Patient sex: M
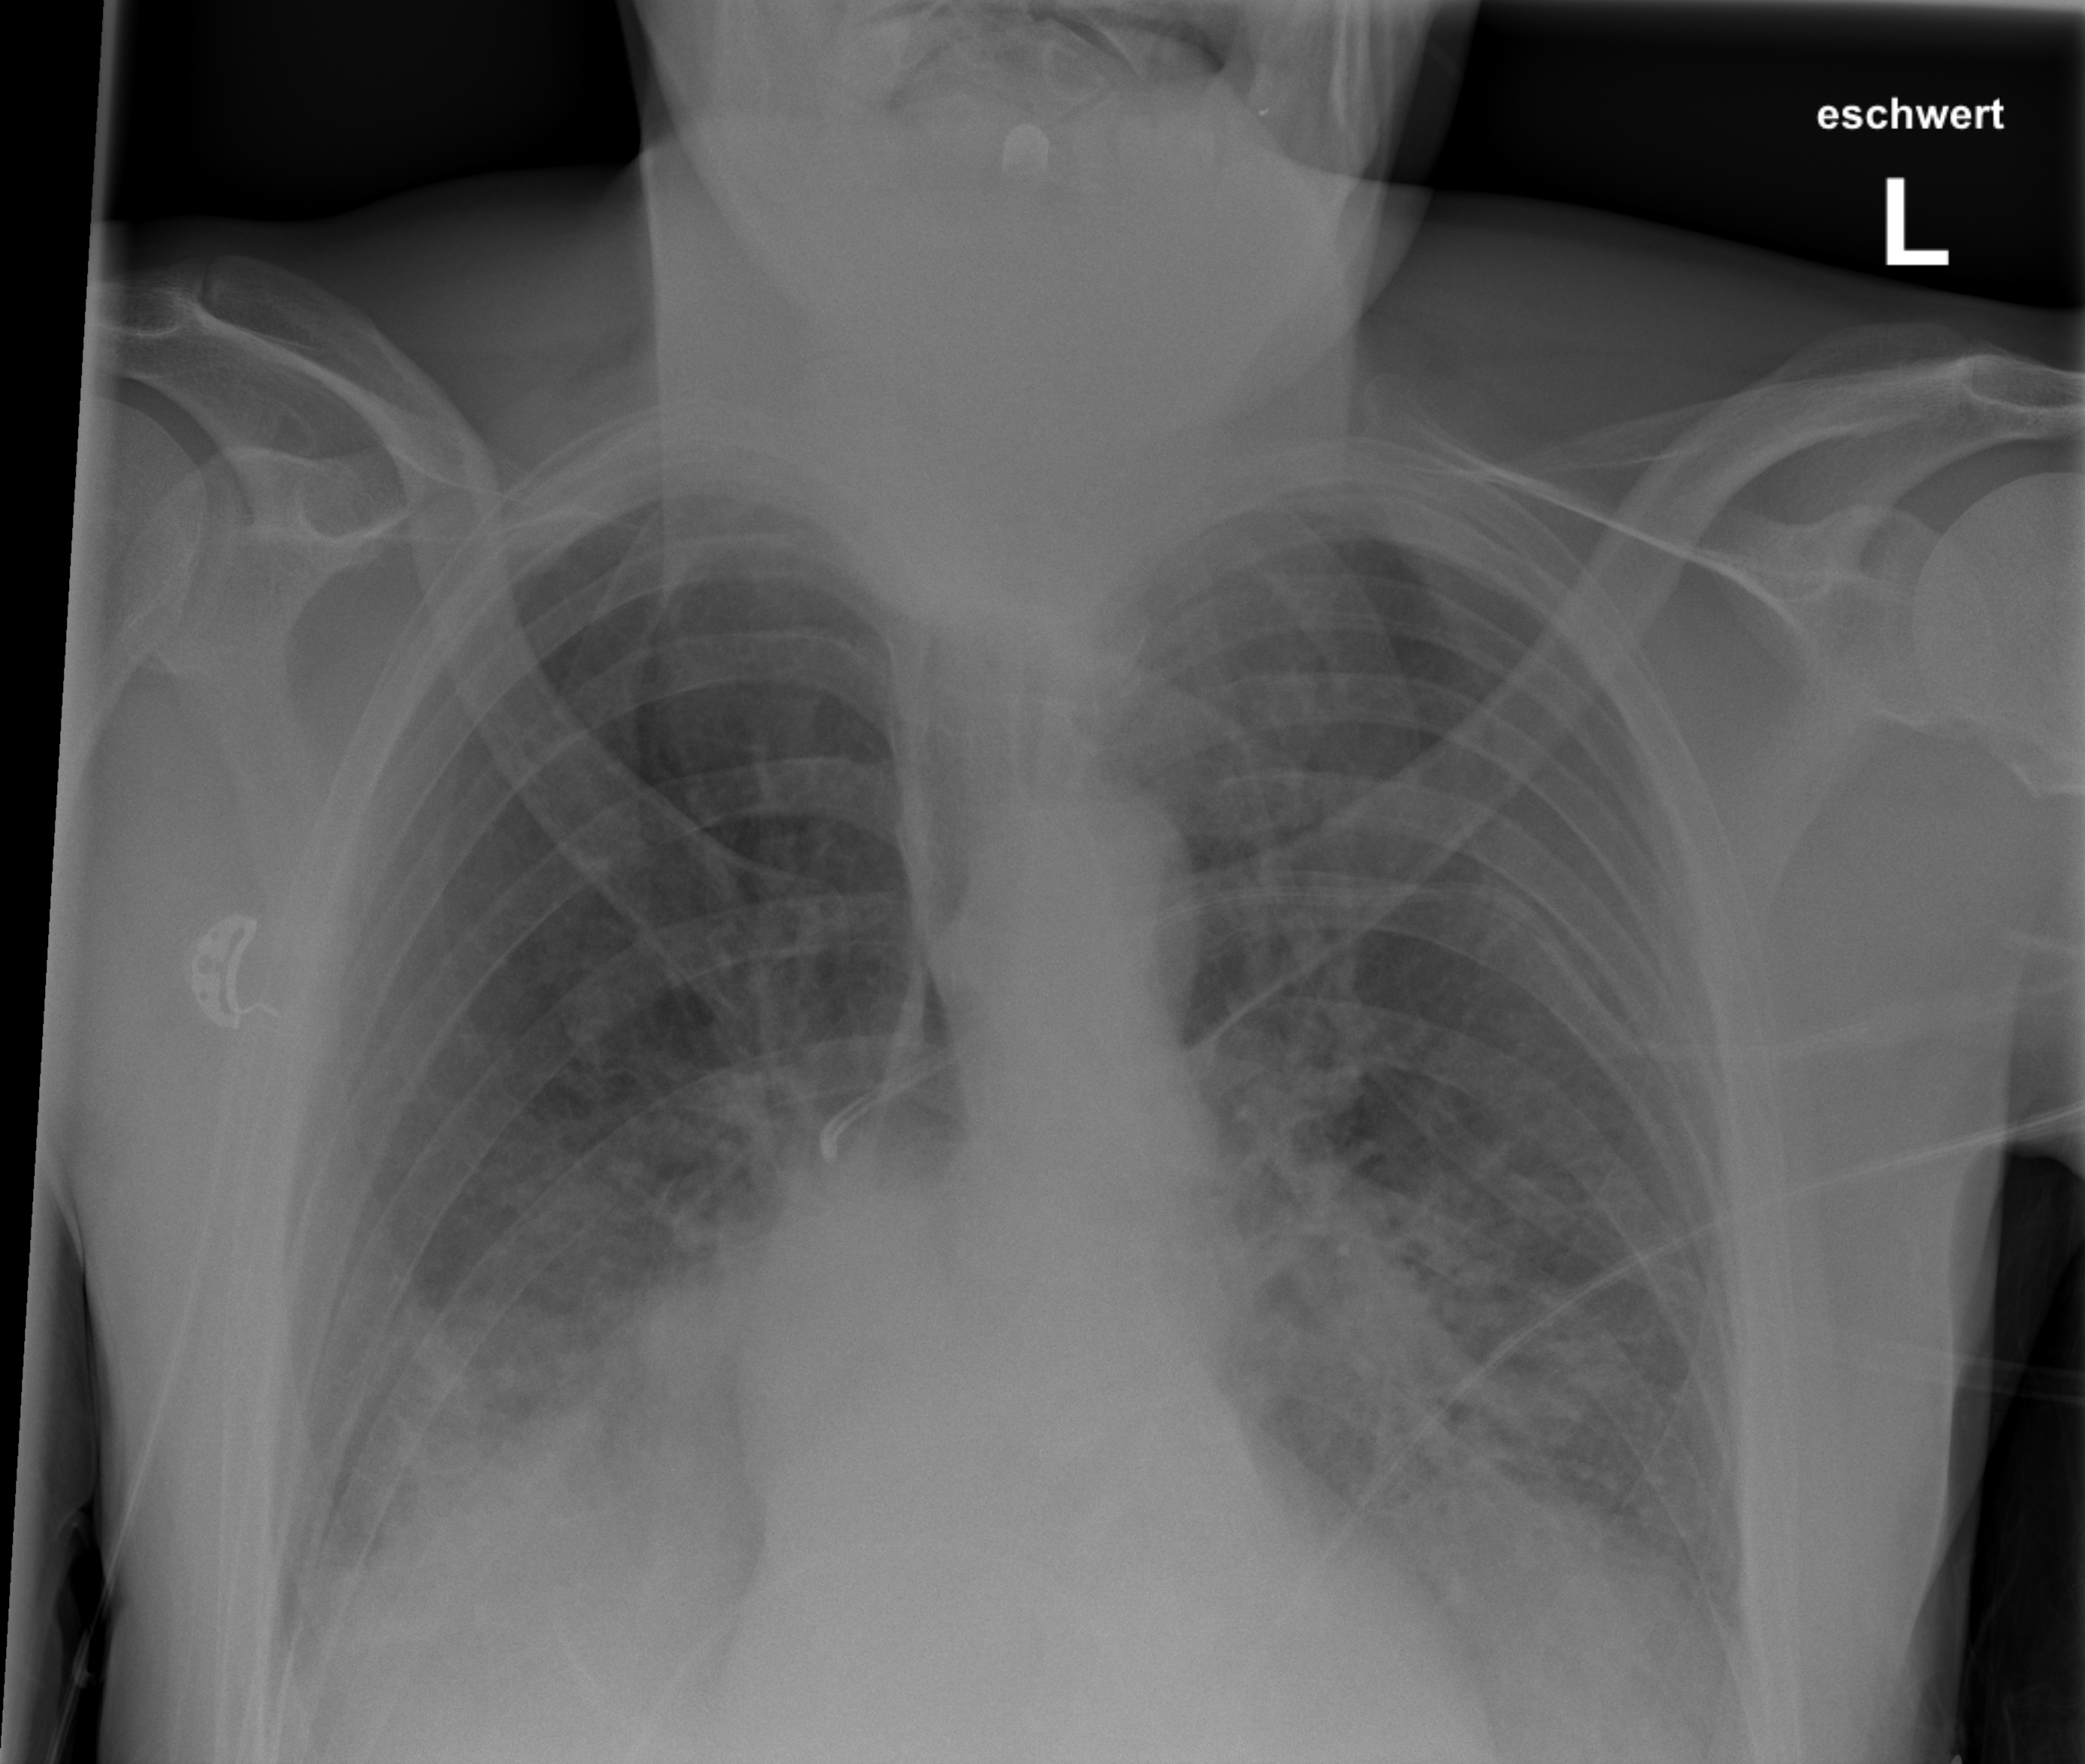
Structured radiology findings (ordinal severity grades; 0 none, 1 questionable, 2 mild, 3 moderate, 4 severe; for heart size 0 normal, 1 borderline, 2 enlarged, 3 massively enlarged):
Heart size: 0
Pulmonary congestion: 2
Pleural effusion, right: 2
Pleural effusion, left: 2
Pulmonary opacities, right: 3
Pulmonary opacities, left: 3
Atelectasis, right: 3
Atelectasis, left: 3